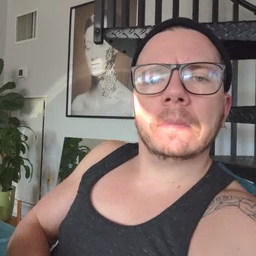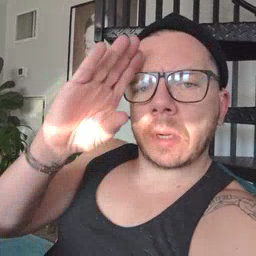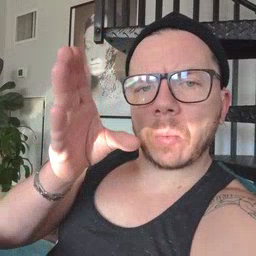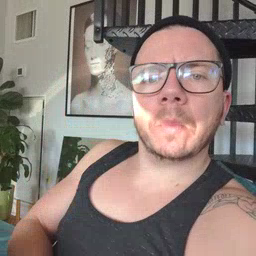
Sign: hello